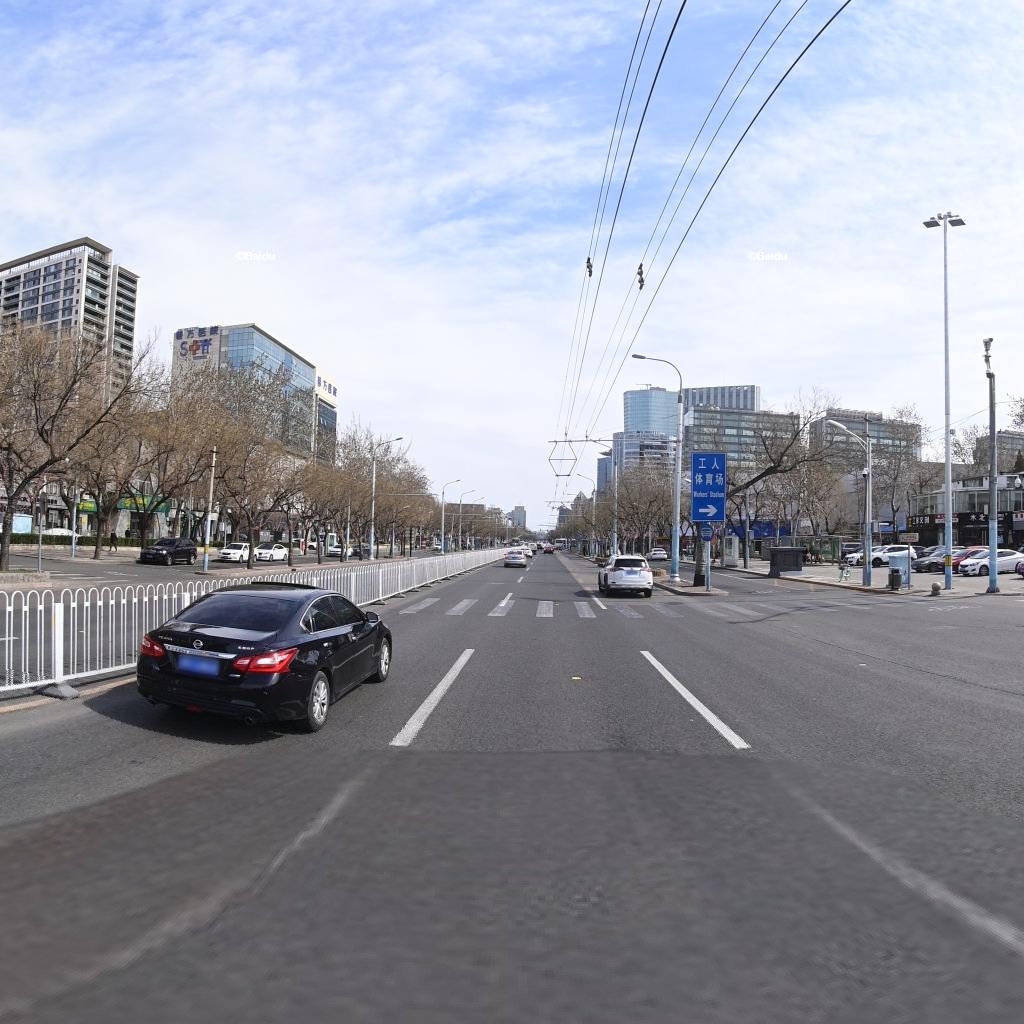
Region: Chaoyang
Road damage annotations: longitudinal crack